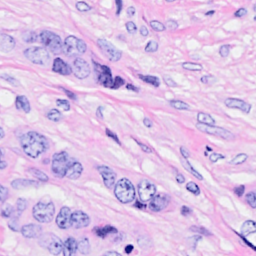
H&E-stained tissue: Breast